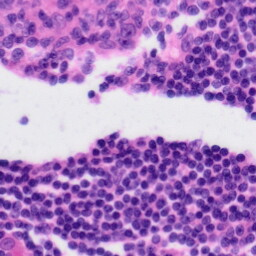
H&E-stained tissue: Tonsil